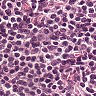
Metastatic tissue present: no